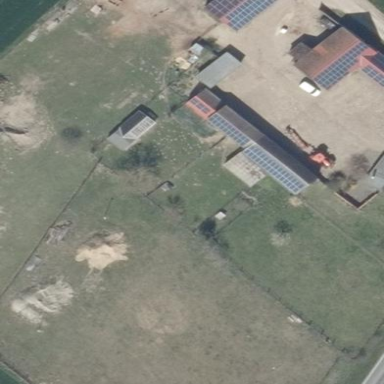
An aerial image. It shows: Farmyard area.